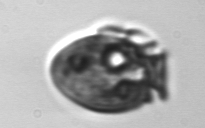
Label: Dinophysis_acuminata